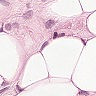
Metastatic tissue present: yes